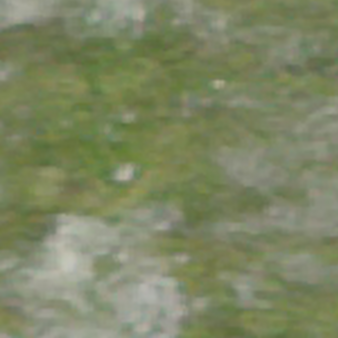
Label: other